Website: crate-barrel
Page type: address-validator
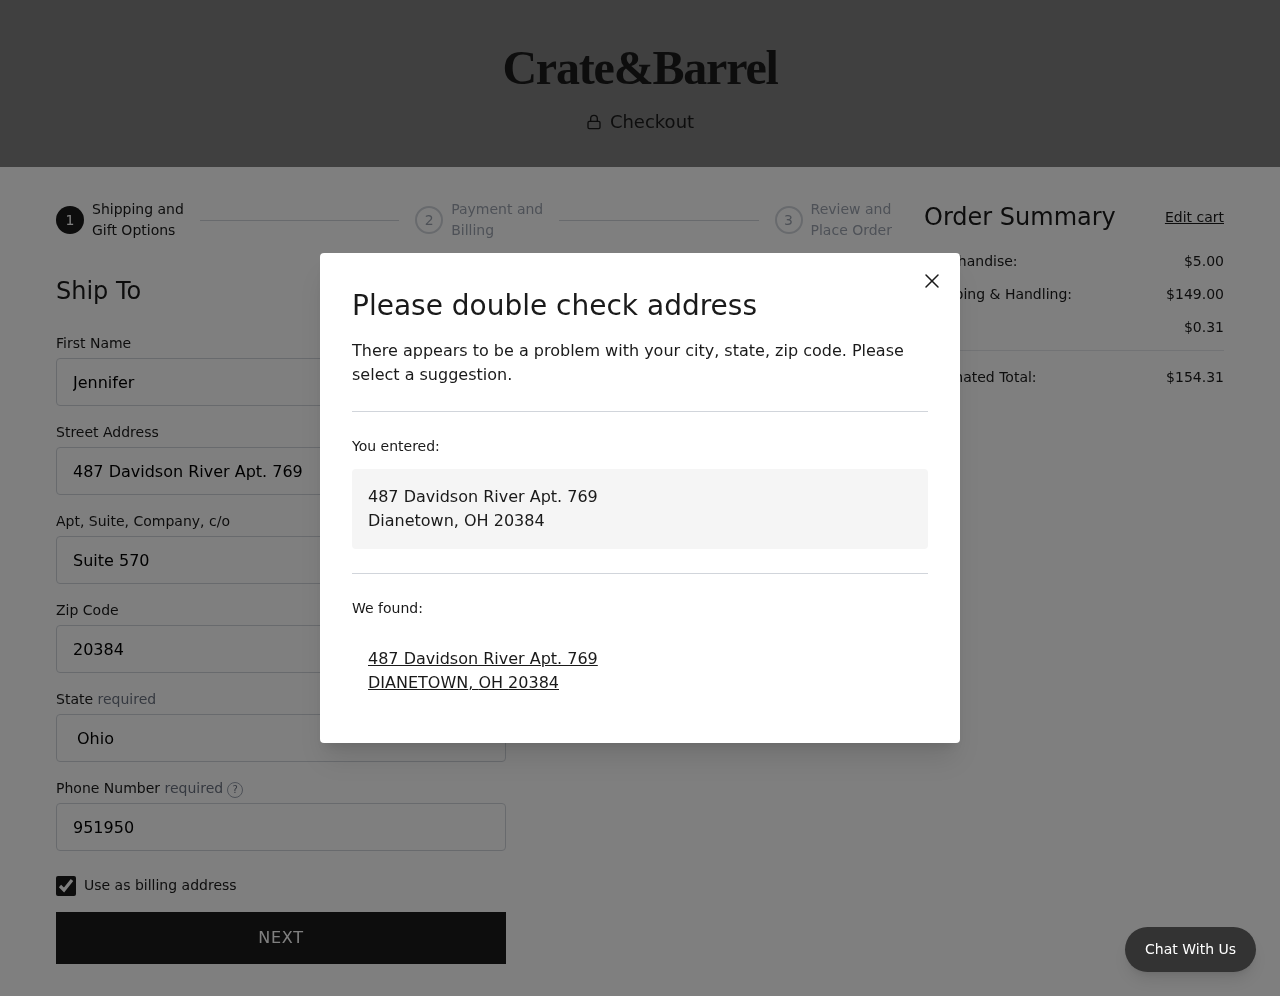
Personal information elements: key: PII_CITY
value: Dianetown
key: PII_CITY
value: DIANETOWN
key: PII_FIRSTNAME
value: Jennifer
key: PII_PHONE
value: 9519504340
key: PII_POSTCODE
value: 20384
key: PII_STATE
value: Ohio
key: PII_STATE_ABBR
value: OH
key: PII_STREET
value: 487 Davidson River Apt. 769
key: PII_STREET2
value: Suite 570
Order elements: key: ORDER_SUBTOTAL
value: $5.00
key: ORDER_SHIPPING_COST
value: $149.00
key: ORDER_TAX
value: $0.31
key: ORDER_TOTAL
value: $154.31